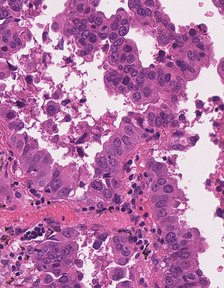
Tumor epithelial tissue: yes
Tumor-associated stroma tissue: yes
Normal tissue: no